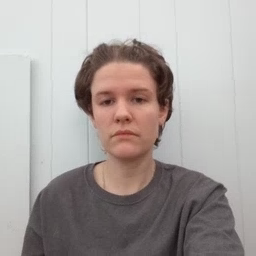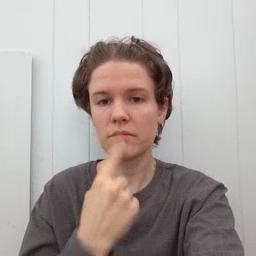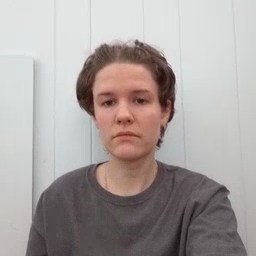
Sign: red